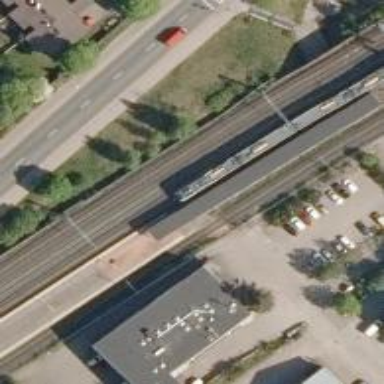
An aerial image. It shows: Railway with continuous electrified contact lines.